Question: Context:
I have some data, and I wish to:
1. plot a histogram of them
2. add a kernel density
3. add a "theoretical density"
4. add a legend to distinguish between 2. and 3.
Consider:
'''
X <- rnorm(1000,0,1)
Y <- (X^2-1)/2
ggplot(as.data.frame(Y), aes(x=Y)) +
geom_histogram(aes(y=..density..),
binwidth=.2,
colour="black", fill="white") +
geom_density(alpha=.2, fill="#FF6666")
'''

This accomplishes 1. and 2., but how can I achieve 3. and 4.? I have written the function I wish to plot:
'''
myfunc <- function(x) {
2*exp(-x-0.5)/(sqrt(2*x+1)*sqrt(2*pi))
}
'''
Any other comments/critiques are welcome (I am learning)
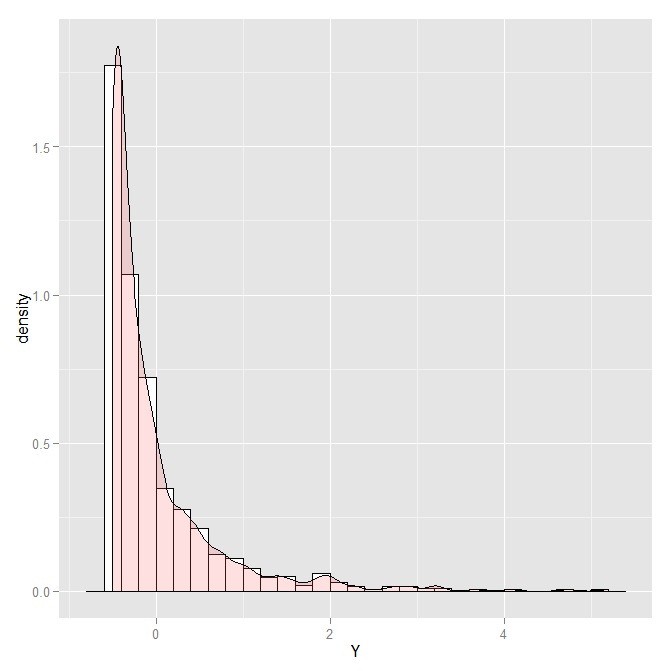
Answer: Your custom function isn't terribly well behaved on that domain, so I substituted another simple one in, for illustration purposes.
'''
#Dummy data set for the legend
dat <- data.frame(x = rep(NA_integer_,2),
y = rep(NA_integer_,2),
grp = c('Theoretical','Estimated'))
ggplot(as.data.frame(Y), aes(x=Y)) +
geom_histogram(aes(y=..density..),
binwidth=.2,
colour="black", fill="white") +
geom_density(alpha=.2, fill="#FF6666",color = '#FF6666') +
stat_function(fun = function(x) exp(-x),colour = "blue") +
geom_point(data = dat,aes(x = x,y = y,color = grp)) +
scale_color_manual(name = "",values = c('#FF6666','blue'))
'''

I monkeyed with the colors somewhat, but you can tweak that as you see fit. There may be a cleaner way to do the legend, but the "data frame with NA's and a grouping variable" is sort of my standard method for this kind of thing.